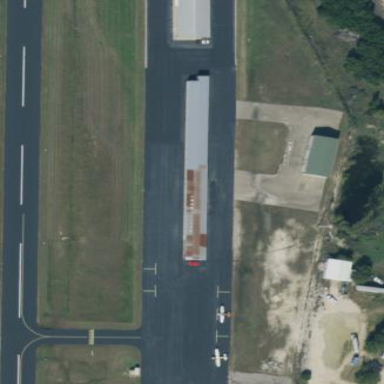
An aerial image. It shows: Apron at the airport with asphalt surface.